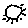
Label: sun